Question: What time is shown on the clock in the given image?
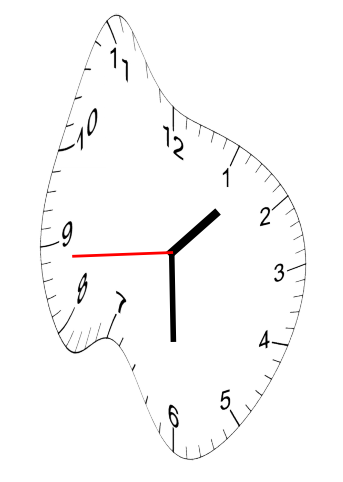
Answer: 01:29:44